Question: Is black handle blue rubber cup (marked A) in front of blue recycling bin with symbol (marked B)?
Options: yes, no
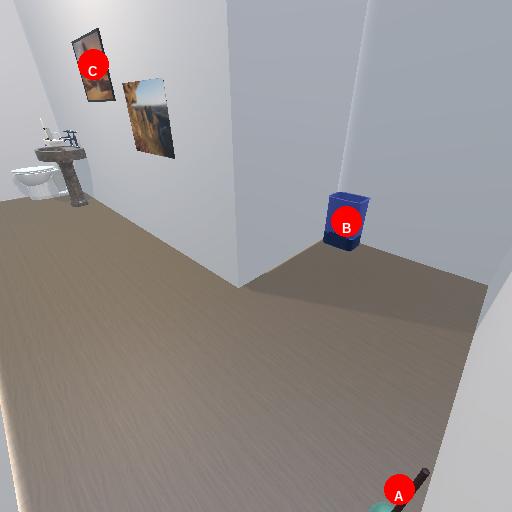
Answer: yes